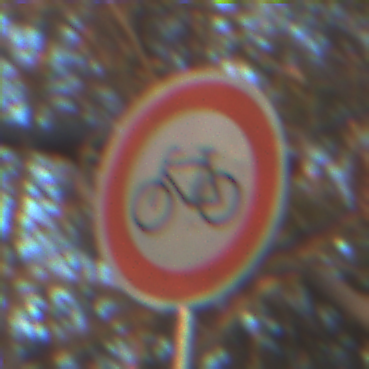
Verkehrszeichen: VerbotRadverkehr
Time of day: SunriseSunset
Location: Outdoor (Nature)
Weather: Clear
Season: Autumn
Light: Natural